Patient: sex M, age 61
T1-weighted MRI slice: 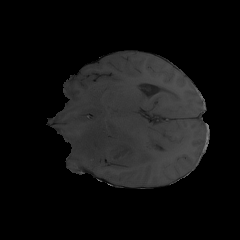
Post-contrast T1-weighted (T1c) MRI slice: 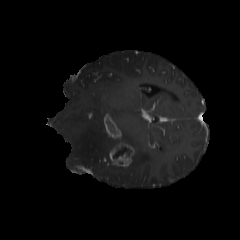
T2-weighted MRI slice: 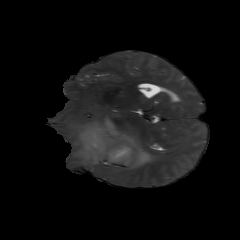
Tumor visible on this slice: yes
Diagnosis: Glioblastoma, IDH-wildtype
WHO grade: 4